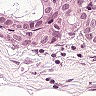
Metastatic tissue present: yes